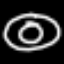
Label: donut